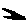
Label: square